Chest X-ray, PA view. Patient: 52 years old, sex F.
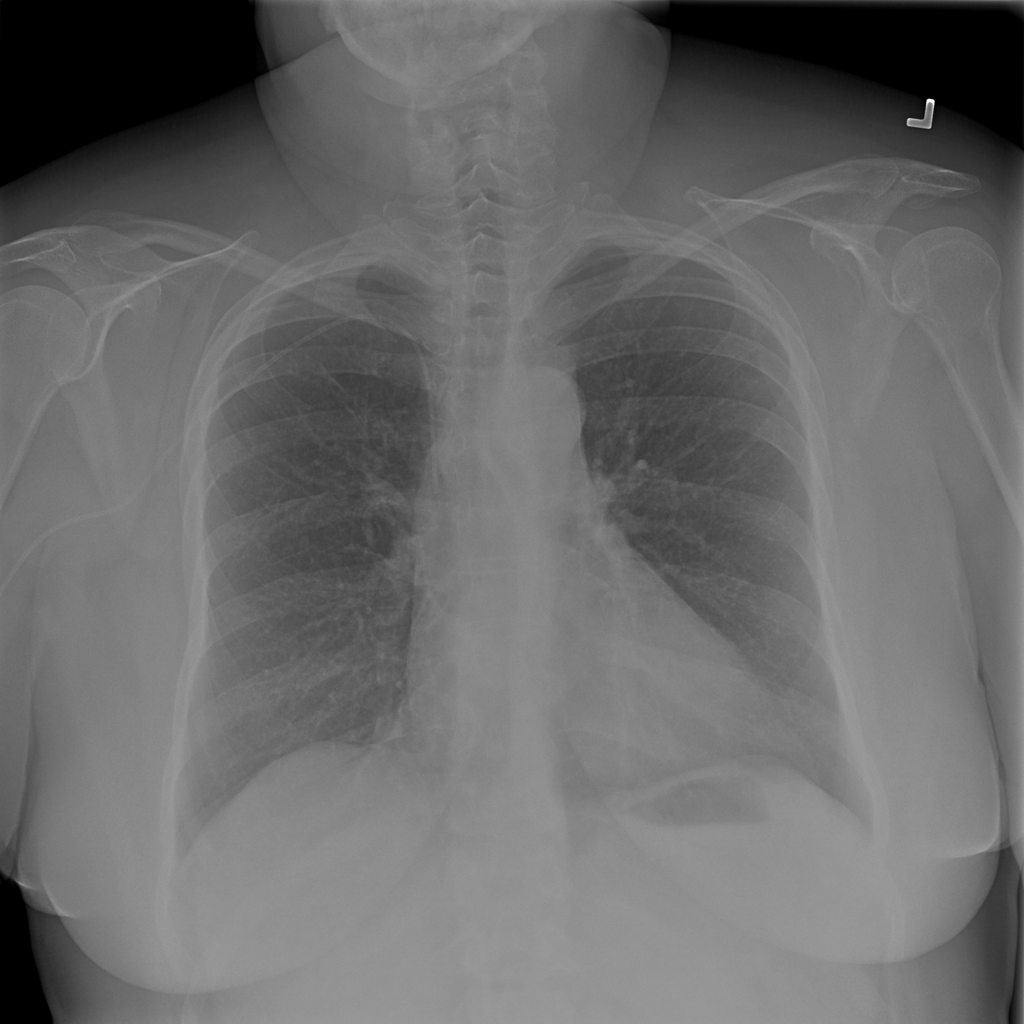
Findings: No Finding